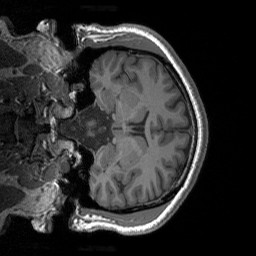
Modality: T1w
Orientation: coronal
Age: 29
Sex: male
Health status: healthy
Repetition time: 1.9 s
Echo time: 0.00252 s